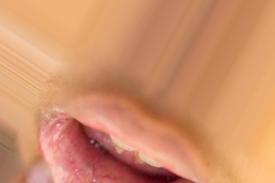
Condition: Mouth Ulcer